Interaction volume radius: 10 \u00c5
Interaction volume height: 25 \u00c5
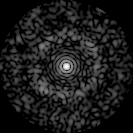
Disorder parameter: 0.856